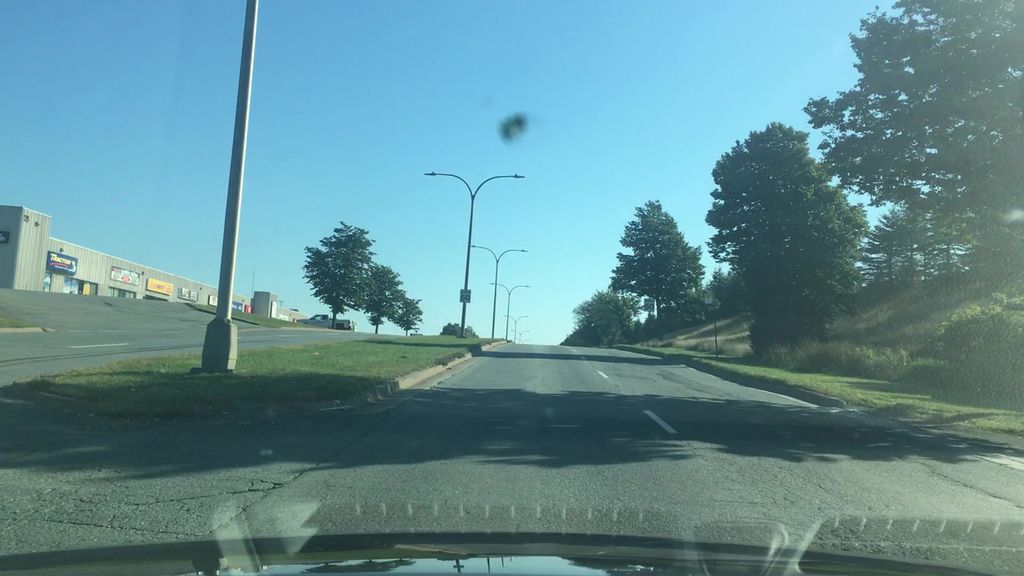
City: halifax